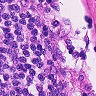
Metastatic tissue present: no